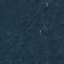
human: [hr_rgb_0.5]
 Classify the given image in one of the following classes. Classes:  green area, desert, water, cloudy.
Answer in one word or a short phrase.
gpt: green area